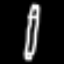
Label: pencil